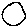
Label: moon